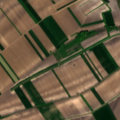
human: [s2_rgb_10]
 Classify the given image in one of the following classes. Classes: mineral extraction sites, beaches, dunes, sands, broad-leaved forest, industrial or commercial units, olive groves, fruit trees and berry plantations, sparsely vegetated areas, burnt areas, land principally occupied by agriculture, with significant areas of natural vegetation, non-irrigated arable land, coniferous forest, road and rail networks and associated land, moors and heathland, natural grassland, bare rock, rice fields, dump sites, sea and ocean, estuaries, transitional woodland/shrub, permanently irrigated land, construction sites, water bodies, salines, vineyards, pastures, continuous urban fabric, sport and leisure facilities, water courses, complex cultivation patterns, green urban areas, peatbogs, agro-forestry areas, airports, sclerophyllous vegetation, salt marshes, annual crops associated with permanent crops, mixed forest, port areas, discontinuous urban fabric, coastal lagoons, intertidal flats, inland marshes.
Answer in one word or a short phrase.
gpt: non-irrigated arable land, complex cultivation patterns